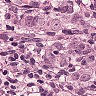
Metastatic tissue present: yes